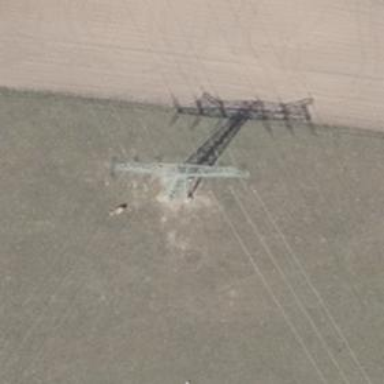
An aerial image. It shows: Three power lines with cables.